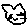
Label: cat